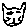
Label: cat